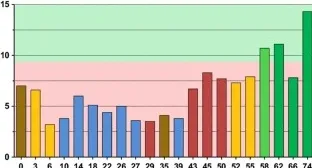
Multimodal therapy of glioblastoma has high impact on immune cells of the peripheral blood. Display the absolute cell counts of immune cells or immune cell subsets in the peripheral blood.
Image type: pathology (immunostaining)